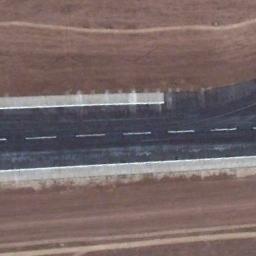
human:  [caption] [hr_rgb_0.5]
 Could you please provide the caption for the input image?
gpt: The runway is on the bare land .

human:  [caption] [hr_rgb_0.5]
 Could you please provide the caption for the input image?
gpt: Next to the runway is brown bare ground with white short and thick markings on the runway .

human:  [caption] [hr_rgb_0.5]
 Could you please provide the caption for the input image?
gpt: The grass is beside the runway .

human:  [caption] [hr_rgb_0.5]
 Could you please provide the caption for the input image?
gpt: The runway goes through the clearing and some center line markings are on the runway .

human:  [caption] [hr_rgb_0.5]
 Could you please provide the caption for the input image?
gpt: There are brown bare land beside the runway .